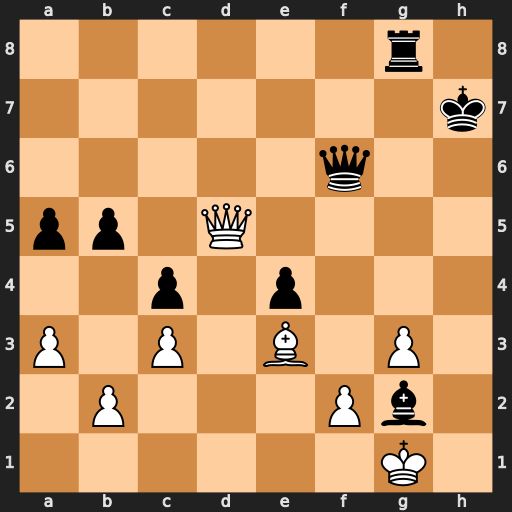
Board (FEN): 6r1/7k/5q2/pp1Q4/2p1p3/P1P1B1P1/1P3Pb1/6K1
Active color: w
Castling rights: -
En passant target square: -
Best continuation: Qh5+ Kg7 Bd4